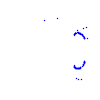
Particle: kaon